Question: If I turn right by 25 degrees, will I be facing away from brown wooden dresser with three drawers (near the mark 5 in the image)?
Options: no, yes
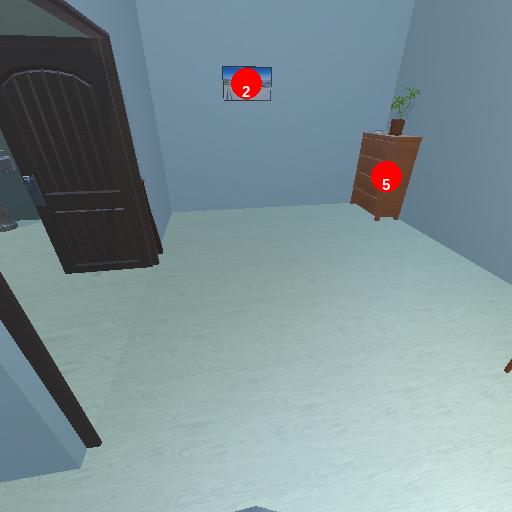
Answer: no